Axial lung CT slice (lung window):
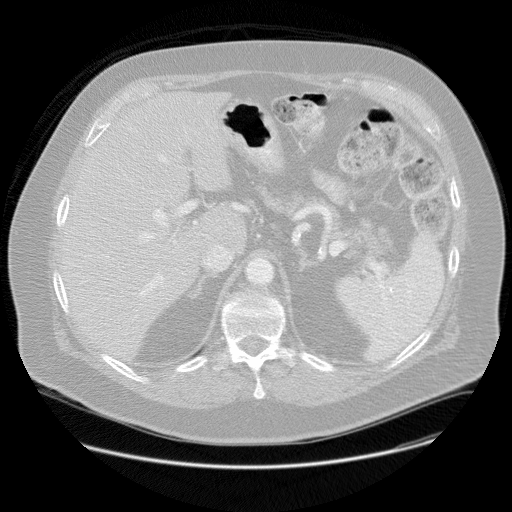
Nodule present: no